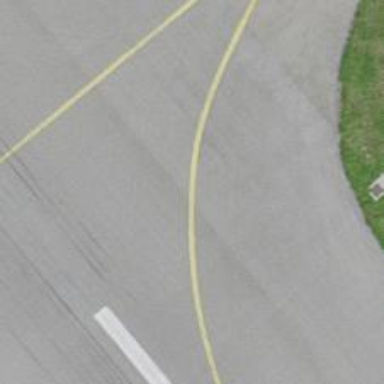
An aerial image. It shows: Image of taxiway at airport.